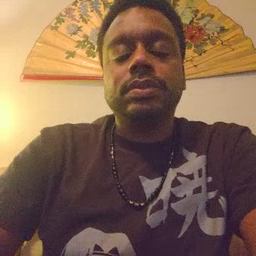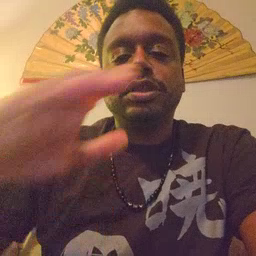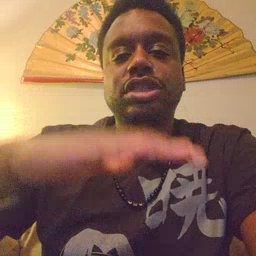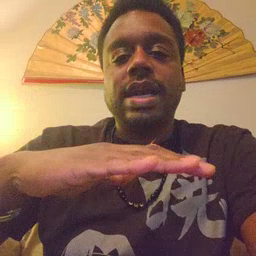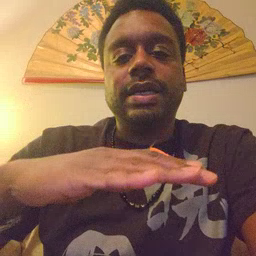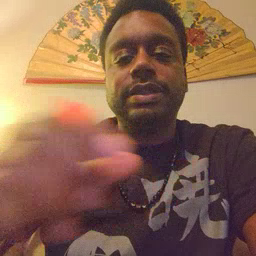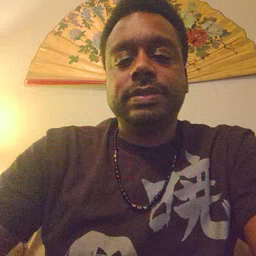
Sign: child